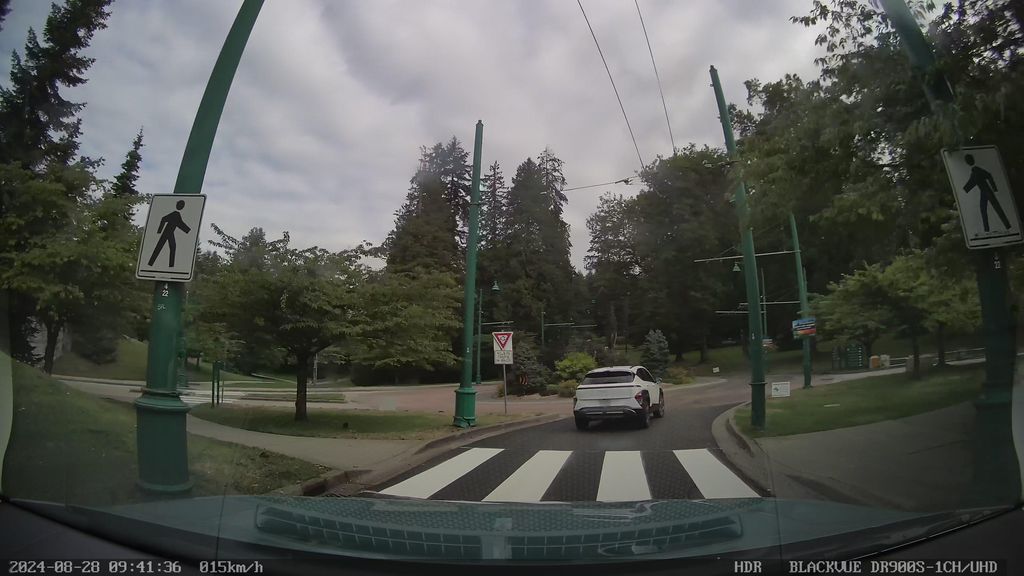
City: vancouver